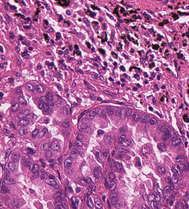
Tumor epithelial tissue: yes
Tumor-associated stroma tissue: yes
Normal tissue: no